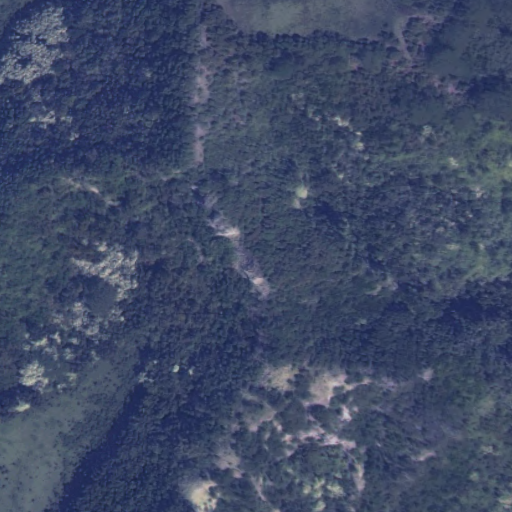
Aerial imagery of mountain in Hawaii named Pōhākea containing only unknown